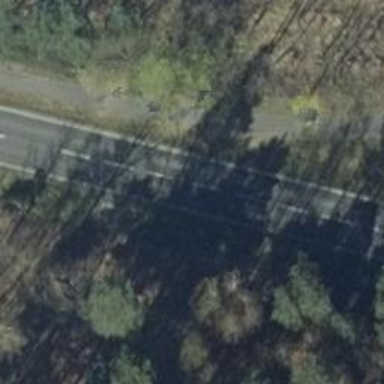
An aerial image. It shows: Primary road with asphalt surface.